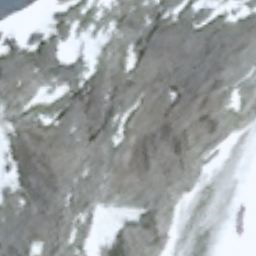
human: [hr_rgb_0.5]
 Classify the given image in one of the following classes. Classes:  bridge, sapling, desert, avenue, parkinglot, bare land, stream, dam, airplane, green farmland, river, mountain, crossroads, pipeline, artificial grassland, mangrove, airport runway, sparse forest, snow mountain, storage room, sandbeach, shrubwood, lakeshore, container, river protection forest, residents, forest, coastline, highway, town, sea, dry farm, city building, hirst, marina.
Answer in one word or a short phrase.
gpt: snow mountain